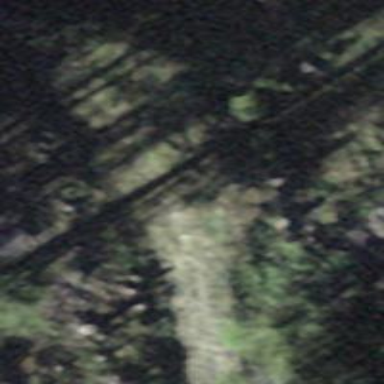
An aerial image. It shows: Path on the ground.